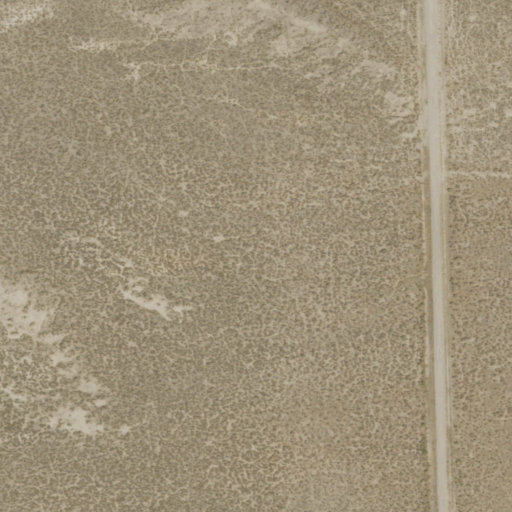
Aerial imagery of valley in Nevada named Drag Road Canyon containing shrub and grassland